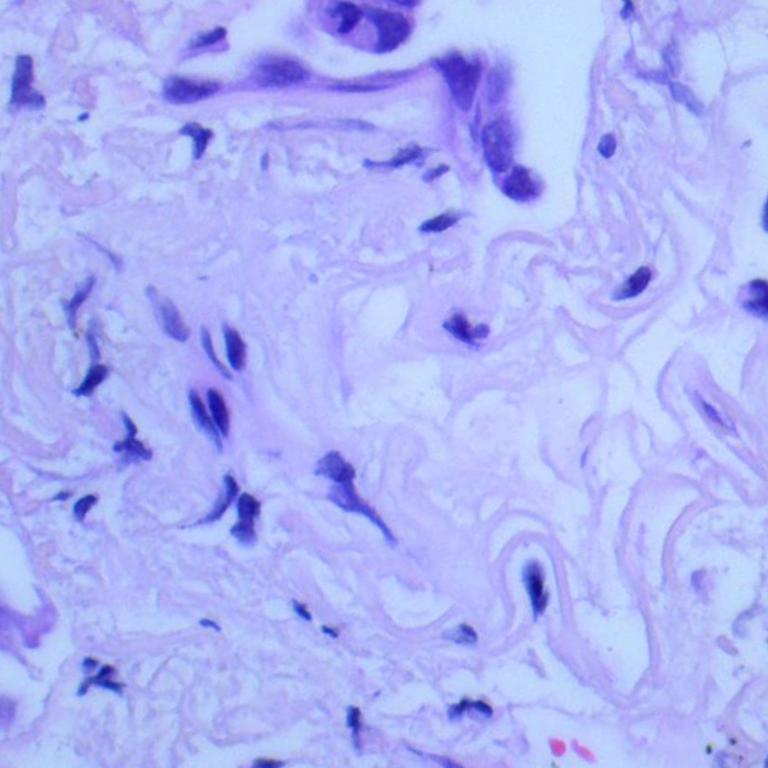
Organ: lung
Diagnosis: adenocarcinomas